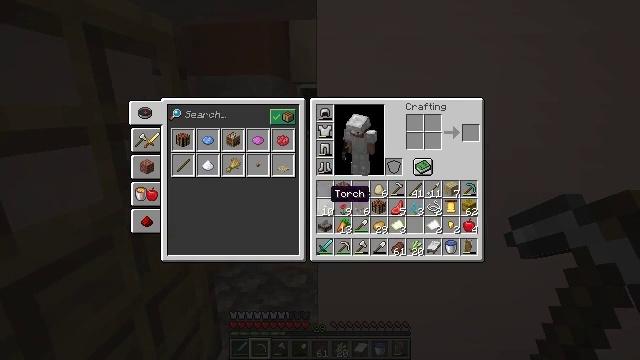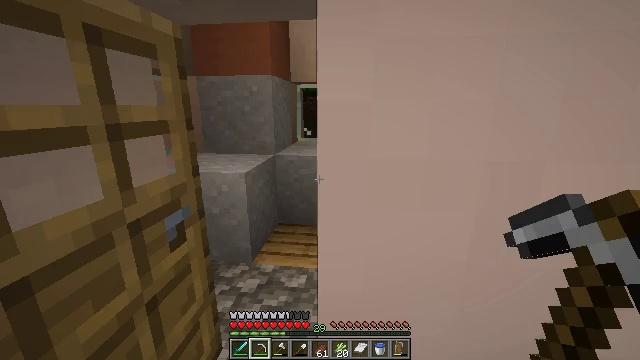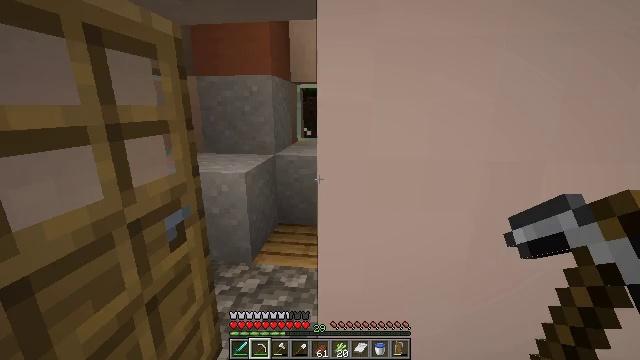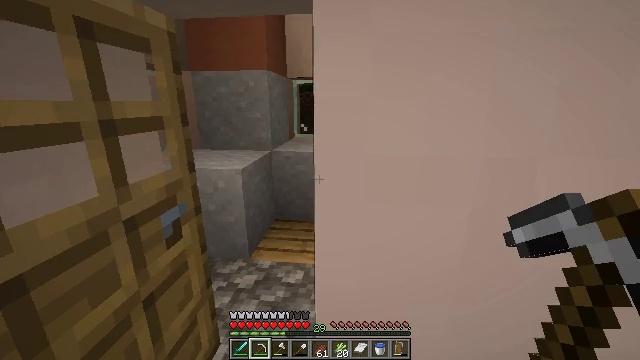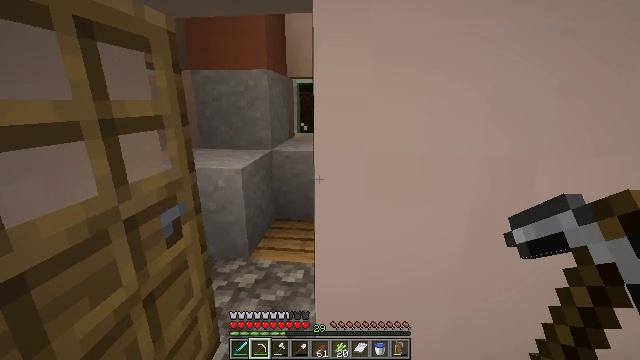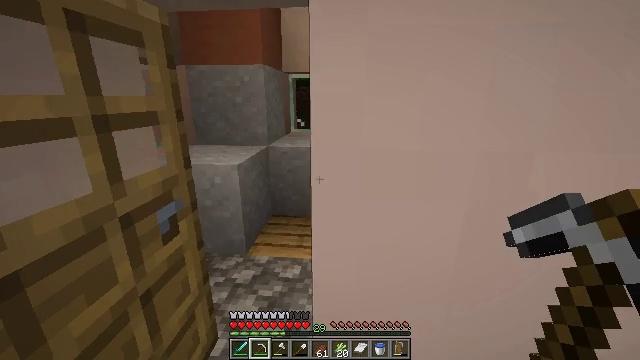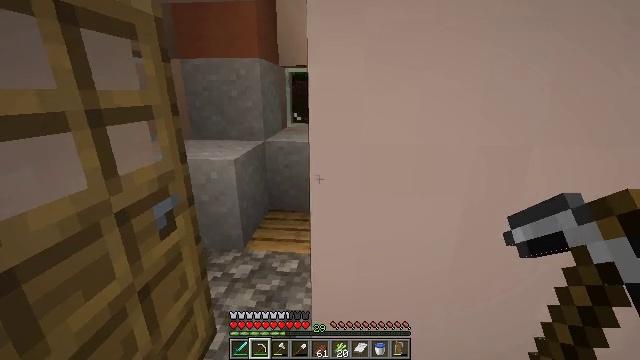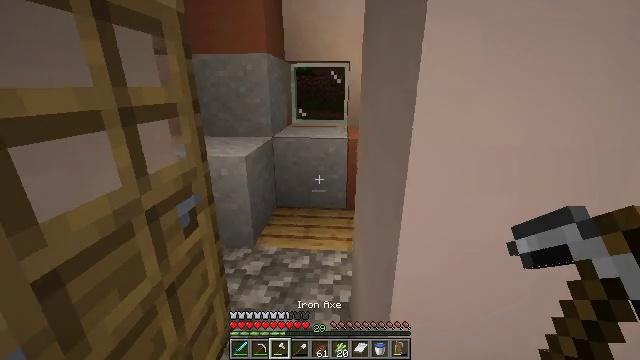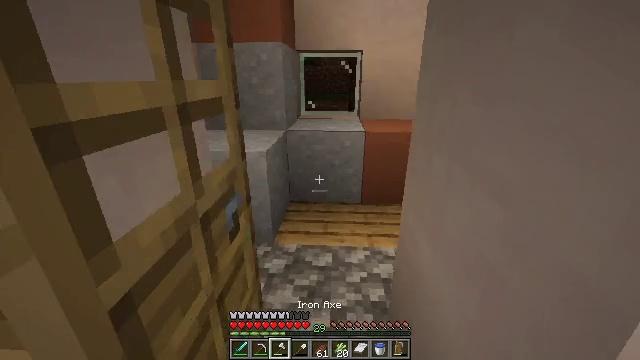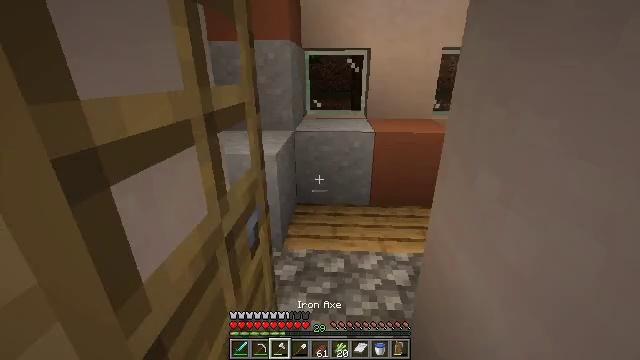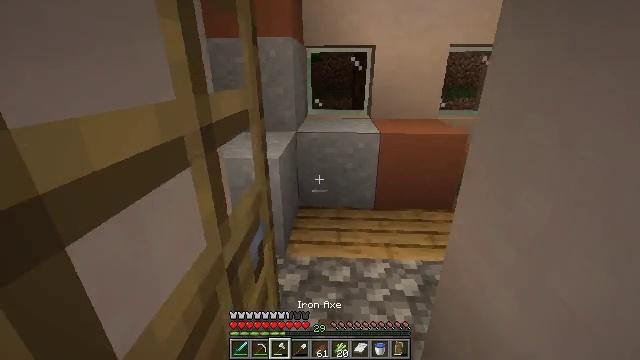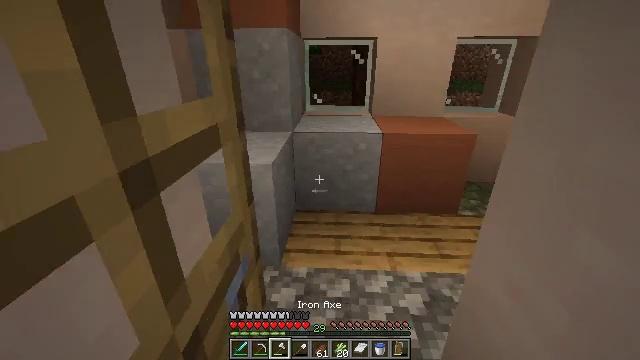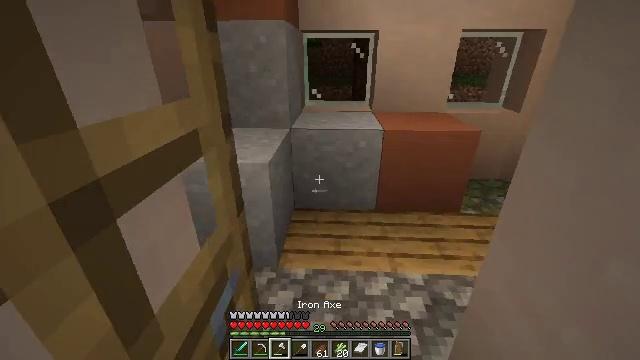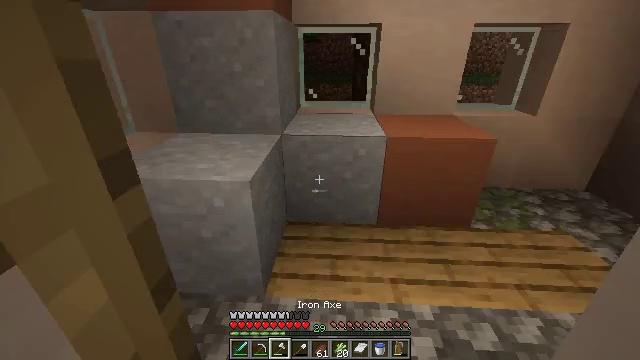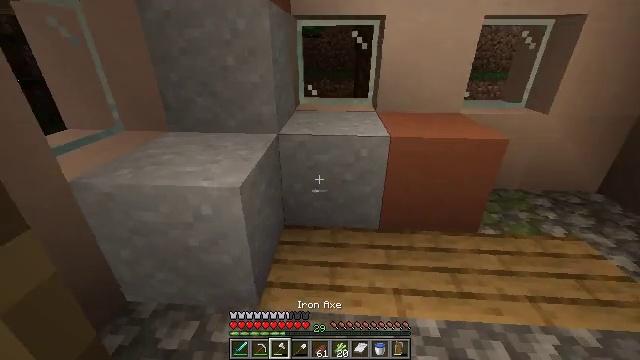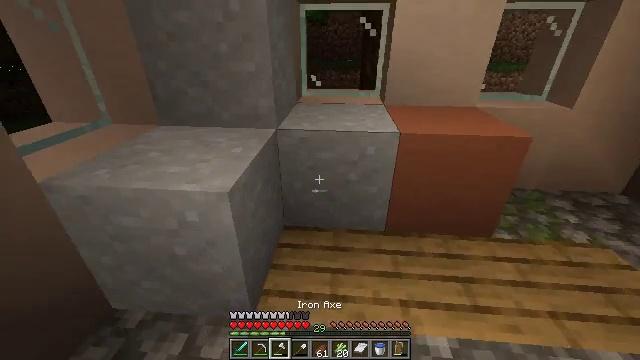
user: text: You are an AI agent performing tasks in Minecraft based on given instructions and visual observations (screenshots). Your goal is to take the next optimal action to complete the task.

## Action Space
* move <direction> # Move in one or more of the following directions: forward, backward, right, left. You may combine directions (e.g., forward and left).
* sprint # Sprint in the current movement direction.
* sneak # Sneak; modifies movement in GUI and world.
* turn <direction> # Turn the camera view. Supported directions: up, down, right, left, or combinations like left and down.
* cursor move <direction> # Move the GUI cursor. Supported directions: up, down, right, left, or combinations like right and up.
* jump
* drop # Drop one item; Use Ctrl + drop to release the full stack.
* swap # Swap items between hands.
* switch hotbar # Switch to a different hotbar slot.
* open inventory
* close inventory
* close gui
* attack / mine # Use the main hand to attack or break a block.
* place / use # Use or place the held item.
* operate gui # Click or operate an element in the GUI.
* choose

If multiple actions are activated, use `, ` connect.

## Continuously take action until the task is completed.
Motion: motion action
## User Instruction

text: Gather clay blocks.
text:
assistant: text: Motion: no_op
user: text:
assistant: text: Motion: no_op
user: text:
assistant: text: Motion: no_op
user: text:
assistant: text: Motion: no_op
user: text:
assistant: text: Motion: no_op
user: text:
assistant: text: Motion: move left, turn down
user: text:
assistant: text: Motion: move forward and move left
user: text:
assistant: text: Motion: move forward and move left, turn right and down
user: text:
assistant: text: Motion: move forward and move left
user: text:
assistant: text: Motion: move forward
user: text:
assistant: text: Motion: move forward, turn down
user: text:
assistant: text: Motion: move forward, turn down
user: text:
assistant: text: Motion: move forward
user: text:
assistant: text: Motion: move forward
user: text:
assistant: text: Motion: move forward, turn left and down
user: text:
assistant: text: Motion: move forward, turn left and down
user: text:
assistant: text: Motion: turn left and down
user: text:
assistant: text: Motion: turn left and down
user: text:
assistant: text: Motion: turn left
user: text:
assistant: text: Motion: no_op
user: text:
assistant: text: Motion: no_op
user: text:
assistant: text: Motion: attack / mine
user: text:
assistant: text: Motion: attack / mine
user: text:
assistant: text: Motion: attack / mine
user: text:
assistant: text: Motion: attack / mine
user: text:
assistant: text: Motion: attack / mine
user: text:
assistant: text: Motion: attack / mine
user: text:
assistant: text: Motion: turn left and down, attack / mine
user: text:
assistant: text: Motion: turn left and down, attack / mine
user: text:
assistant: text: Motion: turn left and down, attack / mine